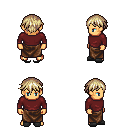
a pixel art fantasy rpg character, male body template, human, tanned skin, maroon long-sleeve shirt, robe skirt, white blonde short bangs hairstyle, gray slippers, four views (front, back, left, right), 2x2 character sprite sheet, small pixel art, hard edges, no anti-aliasing